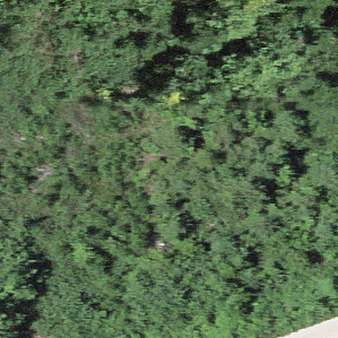
Label: other